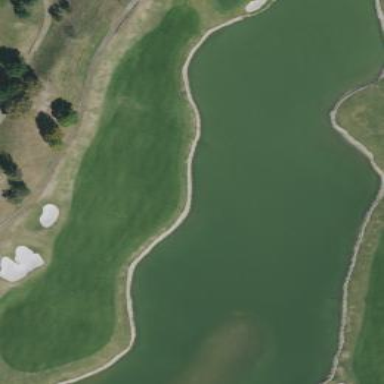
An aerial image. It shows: Pond with natural water.